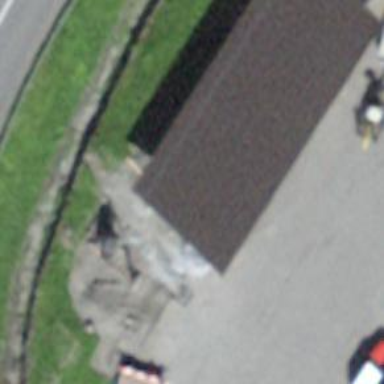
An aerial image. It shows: View of roof of building.